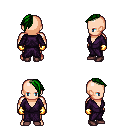
a pixel art fantasy rpg character, male body template, human, light skin, purple robe, red pants, green long mohawk hairstyle, gold gloves, maroon shoes, four views (front, back, left, right), 2x2 character sprite sheet, small pixel art, hard edges, no anti-aliasing